一年级 · 逻辑题
下列物品中找一找, 是食物的画 “ $\bigcirc$ ”, 是动物的画 “ $\square$ ”。

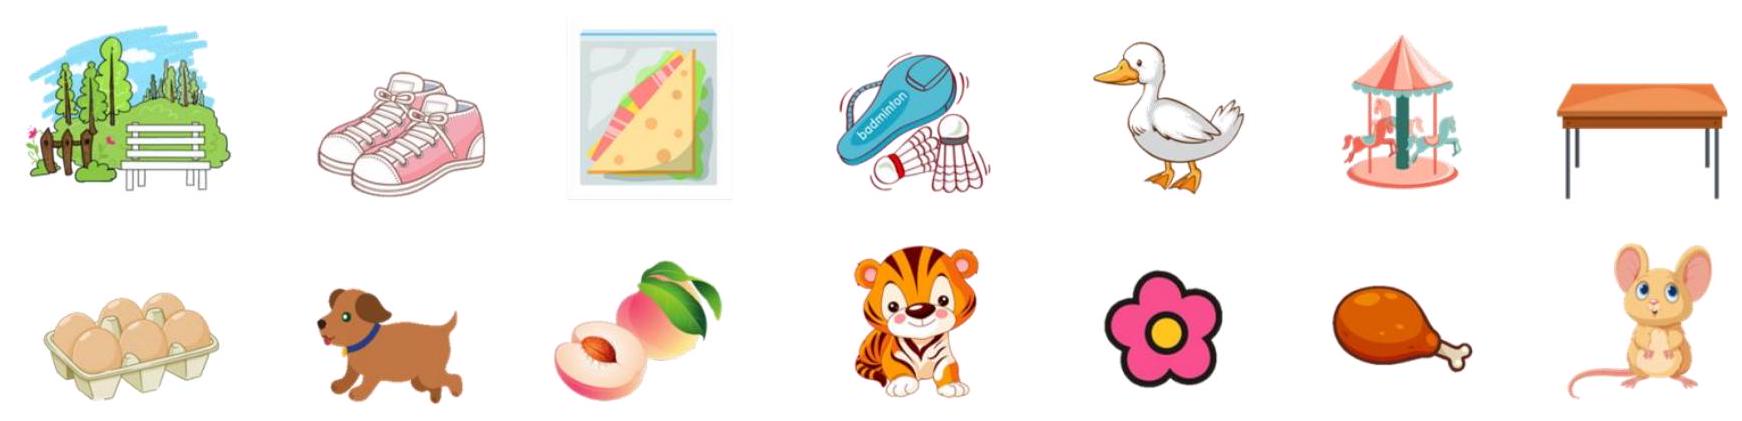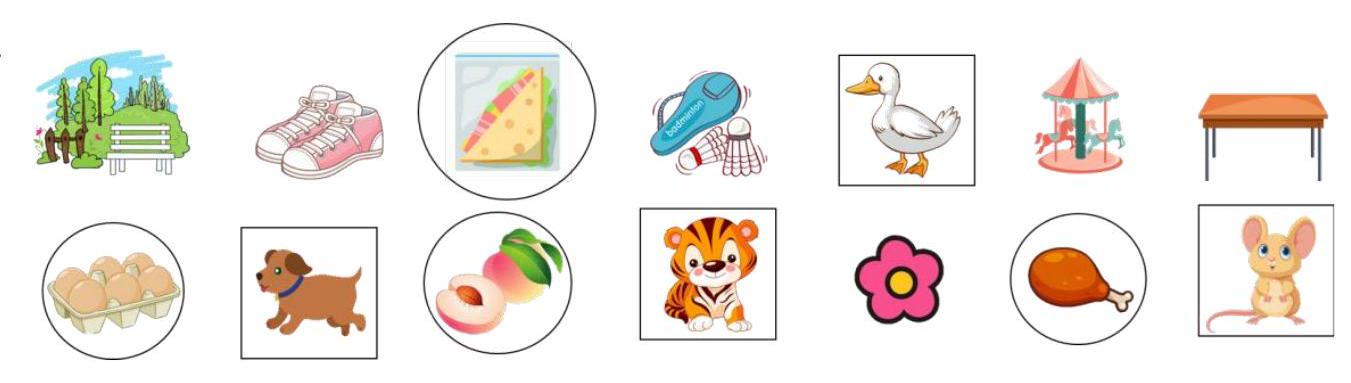
答案: 详解